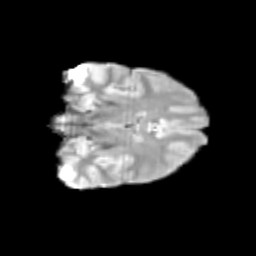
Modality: T2w
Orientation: coronal
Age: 12
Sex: female
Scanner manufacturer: siemens
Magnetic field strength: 3 T
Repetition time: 3.8 s
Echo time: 0.07 s